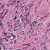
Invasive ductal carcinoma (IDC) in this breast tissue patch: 1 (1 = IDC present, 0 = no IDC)